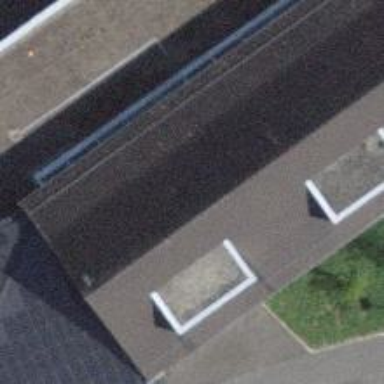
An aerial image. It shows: Kindergarten.